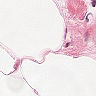
Metastatic tissue present: no